Interaction volume radius: 5 \u00c5
Interaction volume height: 20 \u00c5
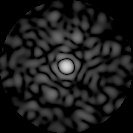
Disorder parameter: 0.7555